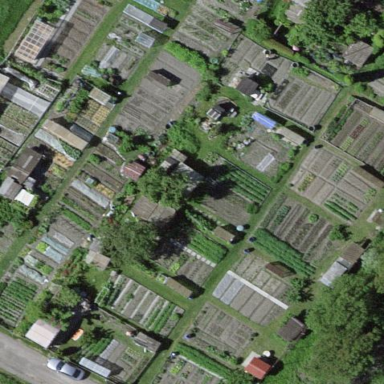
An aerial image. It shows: Allotments area.